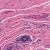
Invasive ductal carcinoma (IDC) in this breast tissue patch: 0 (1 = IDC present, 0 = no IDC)